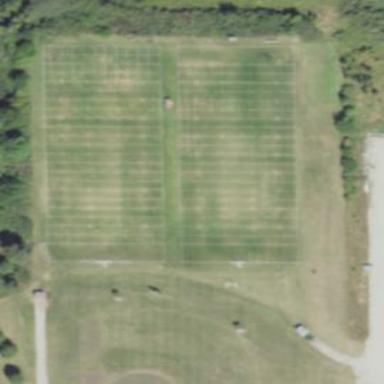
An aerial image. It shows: Pitch for American football.